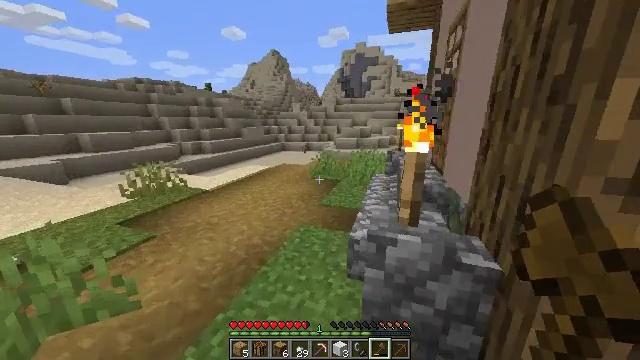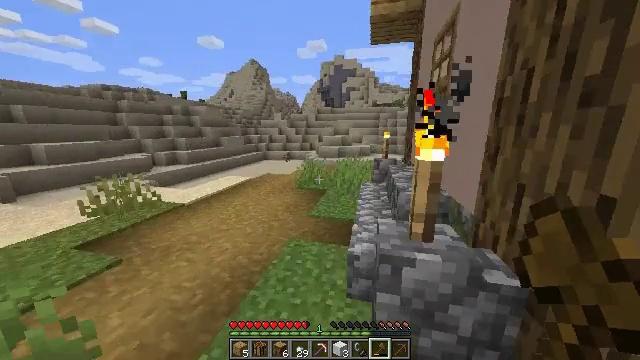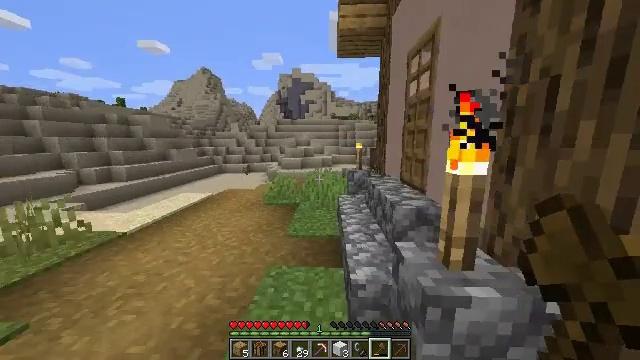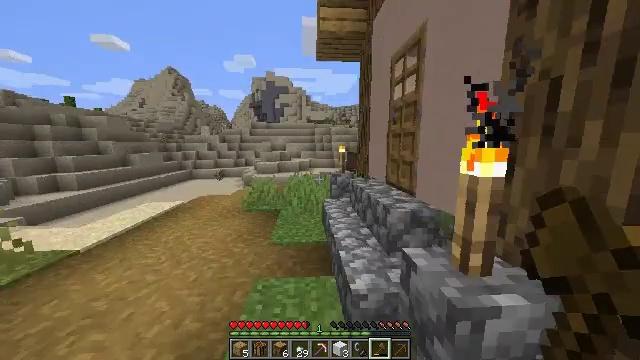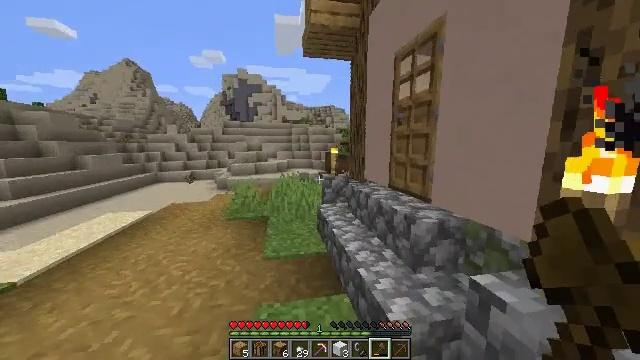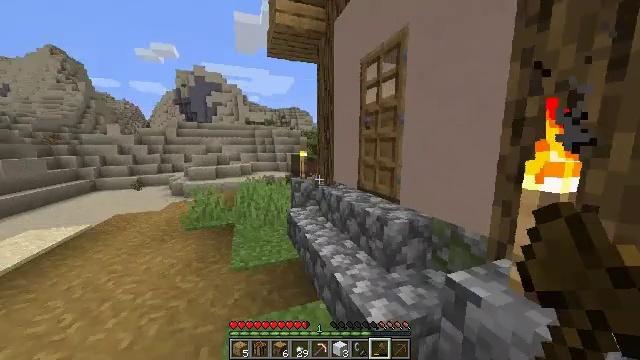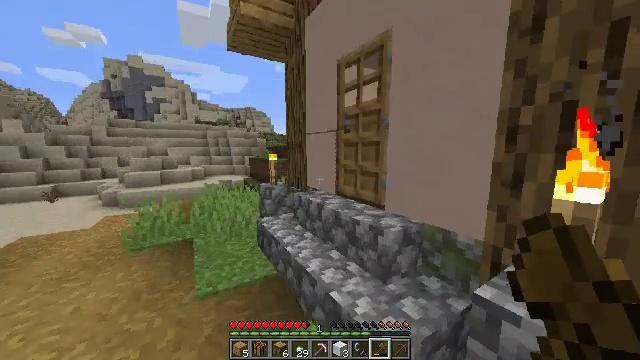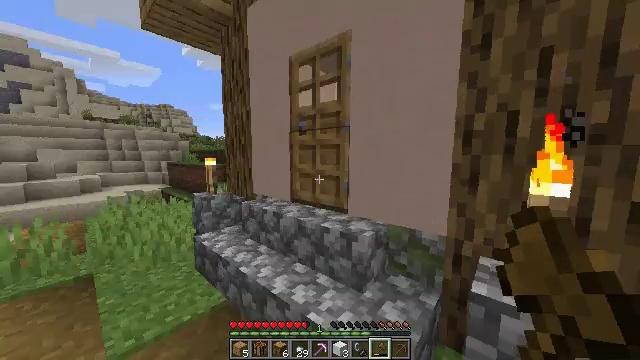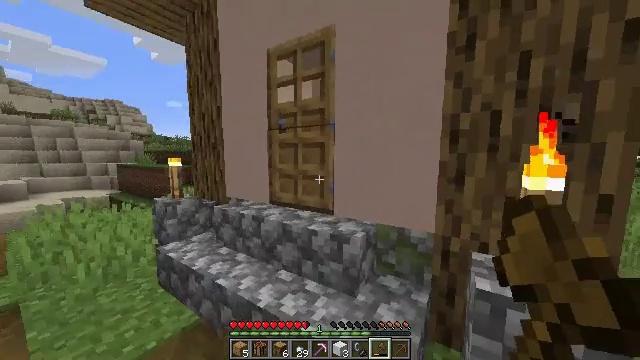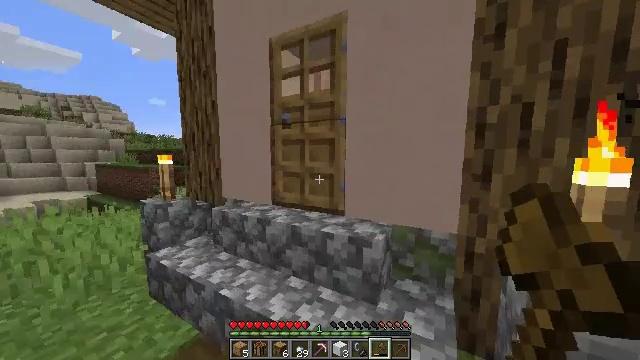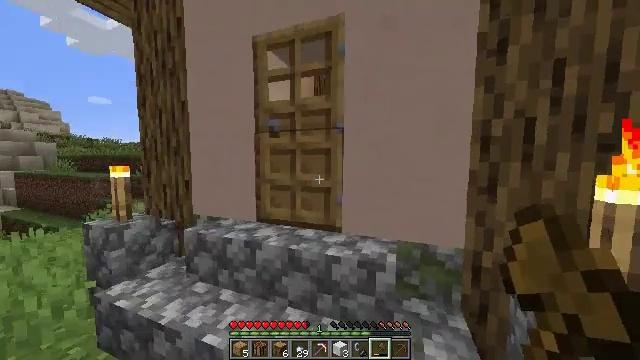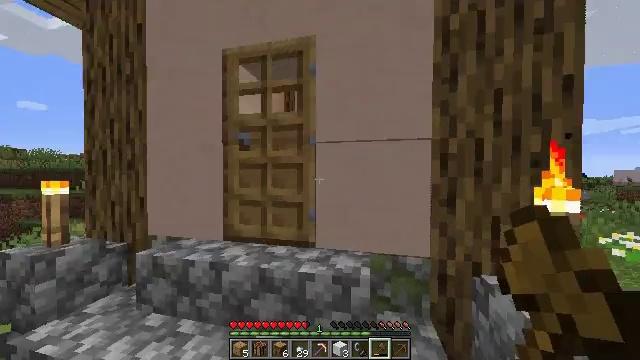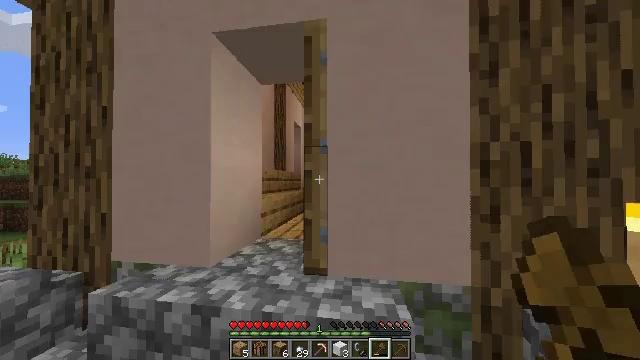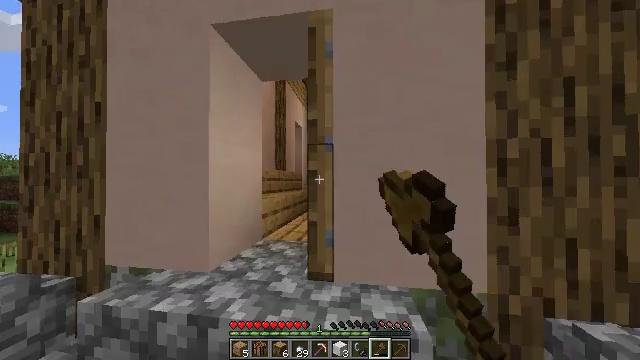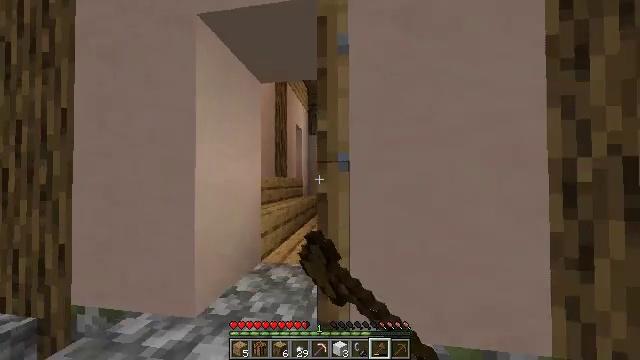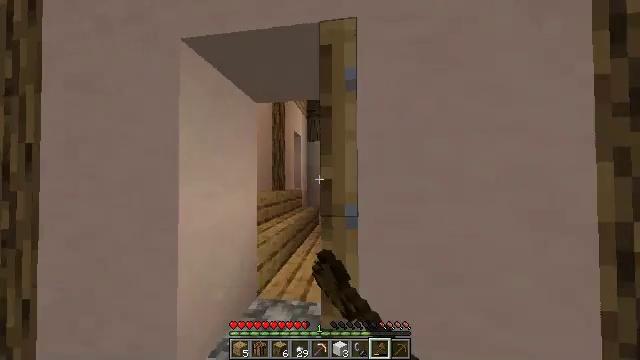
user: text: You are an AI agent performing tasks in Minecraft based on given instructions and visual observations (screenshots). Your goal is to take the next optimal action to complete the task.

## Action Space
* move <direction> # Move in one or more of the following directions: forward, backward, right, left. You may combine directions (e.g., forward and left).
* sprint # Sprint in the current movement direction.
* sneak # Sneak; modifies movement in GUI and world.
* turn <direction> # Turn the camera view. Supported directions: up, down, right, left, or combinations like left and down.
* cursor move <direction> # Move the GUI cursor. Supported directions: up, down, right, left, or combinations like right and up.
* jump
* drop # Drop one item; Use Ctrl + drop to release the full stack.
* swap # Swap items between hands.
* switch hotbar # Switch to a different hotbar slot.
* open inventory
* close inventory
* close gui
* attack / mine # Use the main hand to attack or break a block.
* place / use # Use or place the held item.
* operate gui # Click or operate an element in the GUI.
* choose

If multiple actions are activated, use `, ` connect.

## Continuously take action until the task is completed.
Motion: motion action
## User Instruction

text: Attack the chest to pick it up.
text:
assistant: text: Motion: move forward and move left, turn right and up
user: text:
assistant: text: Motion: move forward and move left, turn right and up
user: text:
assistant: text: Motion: move forward and move left, turn right
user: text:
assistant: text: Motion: move forward and move left, turn right
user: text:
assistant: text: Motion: move forward and move left, turn right
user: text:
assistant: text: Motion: move forward and move left, turn right
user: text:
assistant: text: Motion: move forward and move left, turn right and up
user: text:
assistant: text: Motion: move forward and move left, turn right
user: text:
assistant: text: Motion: move forward and move left, turn right
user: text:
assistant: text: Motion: move forward and move left, turn right and up
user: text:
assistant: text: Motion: move forward, turn right and up
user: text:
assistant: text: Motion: move forward, turn right and up, use / place
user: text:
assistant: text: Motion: move forward, use / place
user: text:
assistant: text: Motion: move forward, use / place
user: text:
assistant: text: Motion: move forward
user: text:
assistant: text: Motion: move forward, turn right and down
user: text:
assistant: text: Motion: move forward, turn right and down
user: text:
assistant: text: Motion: move forward, turn down
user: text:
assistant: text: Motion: move forward, turn right and down
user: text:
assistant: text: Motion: move forward, turn right and down
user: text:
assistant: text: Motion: move forward and move left, turn right and down
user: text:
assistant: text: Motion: move forward and move left, turn down
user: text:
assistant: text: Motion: move forward and move left, turn right and down
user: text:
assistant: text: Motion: move forward and move left, turn right and down
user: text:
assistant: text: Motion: move forward and move left, turn right
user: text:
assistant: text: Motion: move forward and move left
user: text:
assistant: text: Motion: move forward and move left
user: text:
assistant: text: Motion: move forward
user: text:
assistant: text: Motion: move forward
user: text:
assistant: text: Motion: move forward